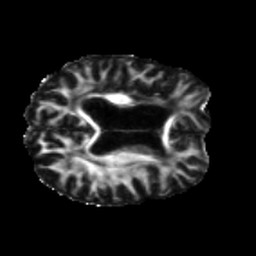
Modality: FA
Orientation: axial
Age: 63
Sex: female
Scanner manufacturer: siemens
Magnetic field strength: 3 T
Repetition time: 5.25 s
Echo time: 0.08 s